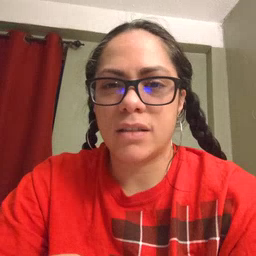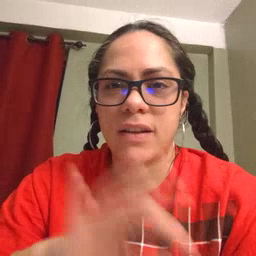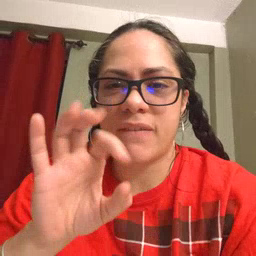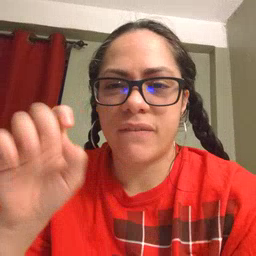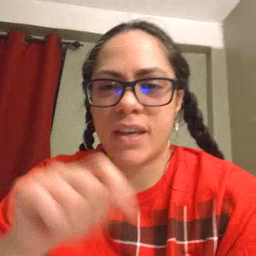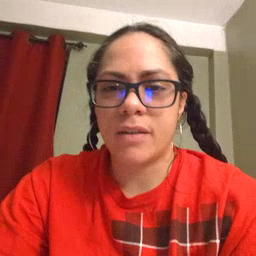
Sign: feet